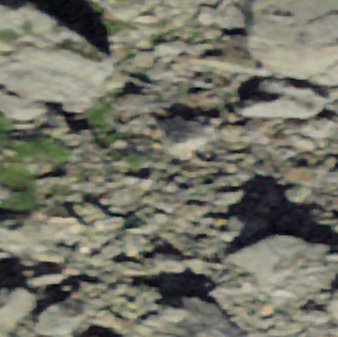
Label: bouldering_area